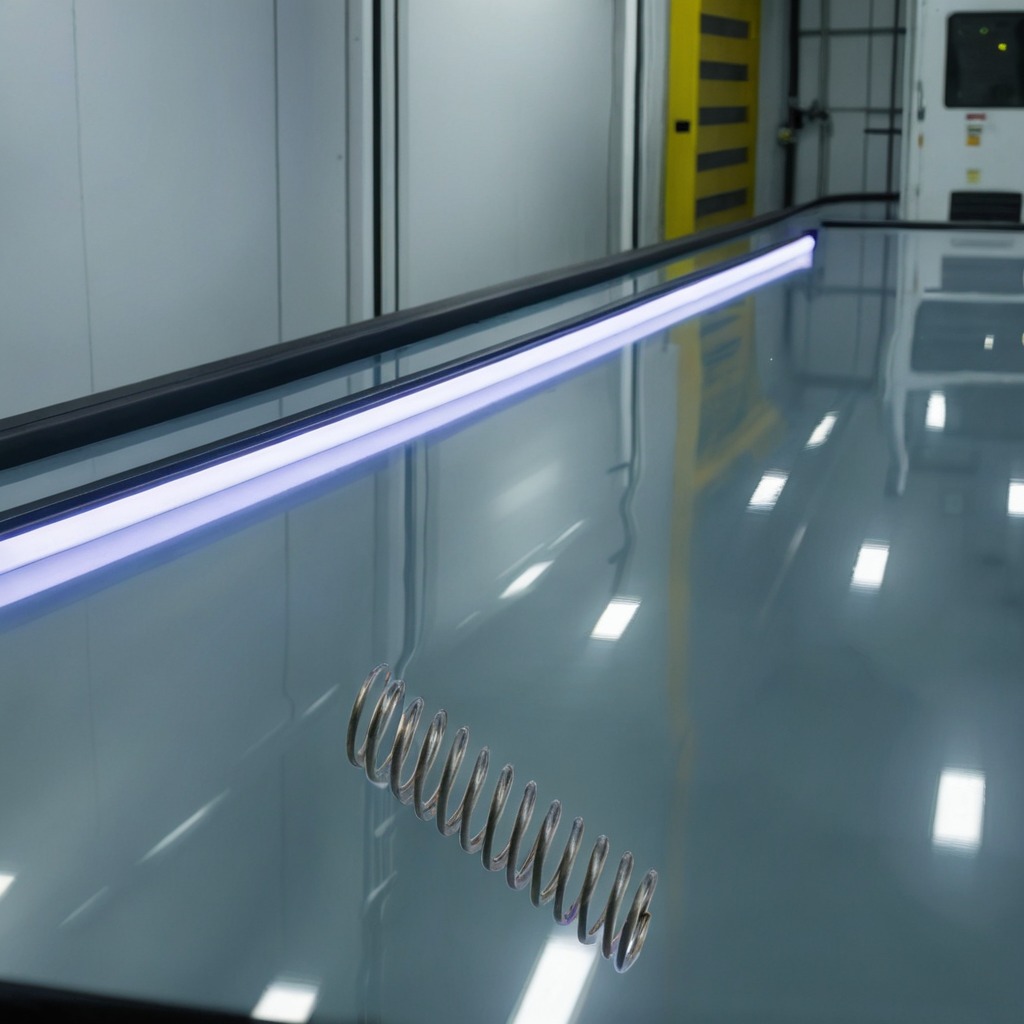
A coiled metal spring is lying on the table.